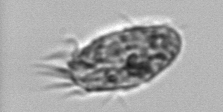
Label: Euplotes